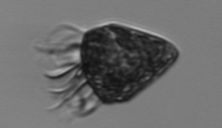
Label: Strombidium_morphotype2